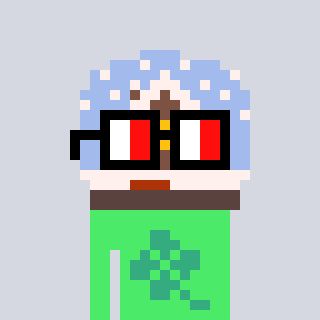
a pixel art character with square glasses with black frames and red eyes, a snow globe-shaped head and a teal-colored body on a cool background